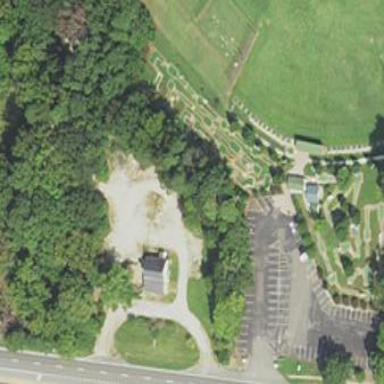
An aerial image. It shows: Miniature golf course.